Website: bh-photo
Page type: address-validator
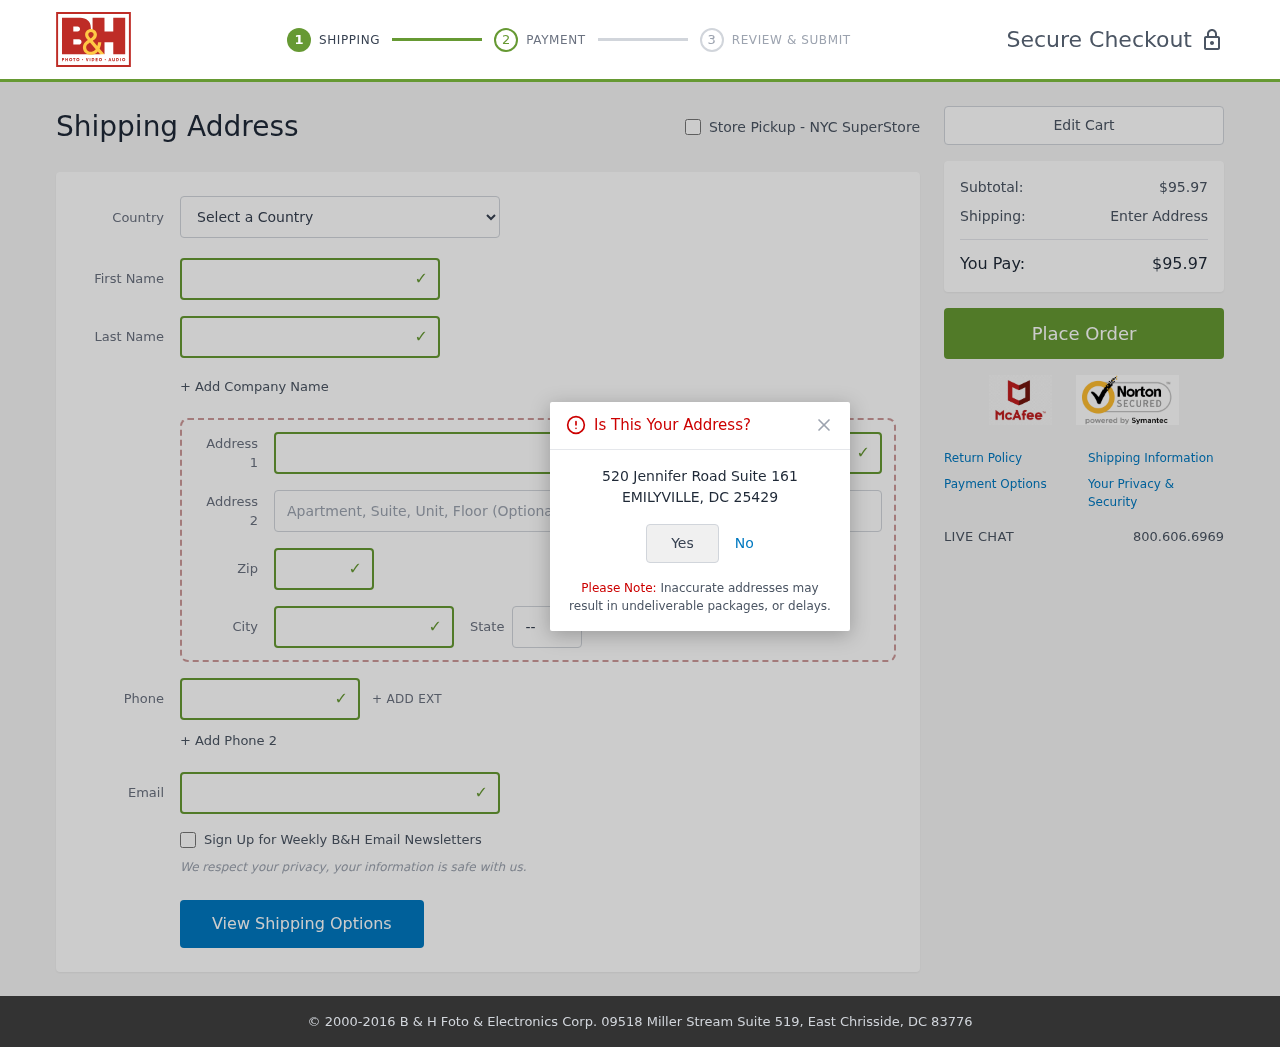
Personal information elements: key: PII_CITY
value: Emilyville
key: PII_COUNTRY
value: United States
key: PII_EMAIL
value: heatherschultz@gmail.com
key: PII_FIRSTNAME
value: Heather
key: PII_LASTNAME
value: Schultz
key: PII_PHONE
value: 2968349899
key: PII_POSTCODE
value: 25429
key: PII_STATE_ABBR
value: DC
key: PII_STREET
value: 520 Jennifer Road Suite 161
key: PII_CITY_CONFIRM
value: EMILYVILLE
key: PII_STATE
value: DC
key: PII_POSTCODE_FULL
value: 25429
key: PII_POSTCODE_NUMERIC
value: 25429
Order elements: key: ORDER_SUBTOTAL
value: $95.97
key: ORDER_TOTAL
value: $95.97